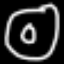
Label: donut